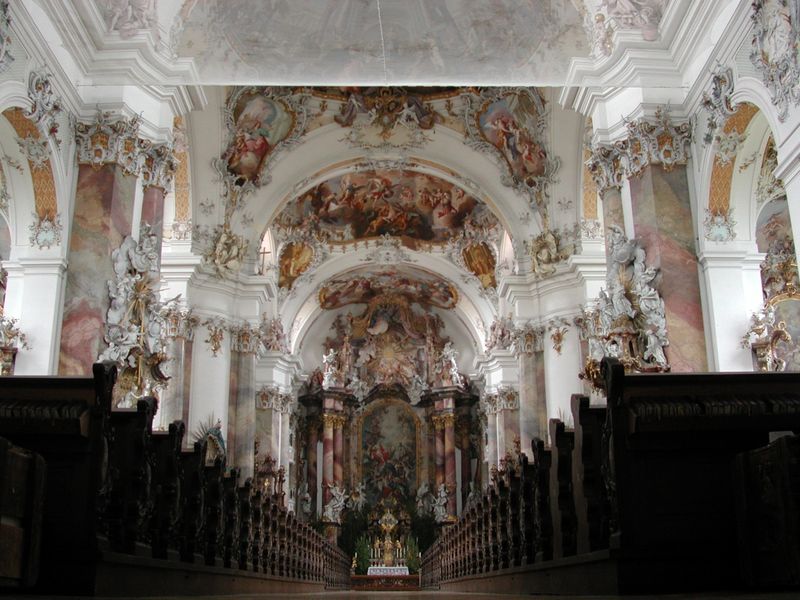
Titel: Ottobeuren, Klosterkirche
Künstler: Christoph Vogt
Standort: Ottobeuren, Klosterkirche (EU - D - Bayern)
Schlagwörter: gemälde, weiß, holz, marmor, pfeiler, säulen, rot, ornament, barock, kirche, gold, decke, rokoko, pilaster, figuren, rt, gestühl, verzierung, wandmalerei, kerzen, stuck, bemalt, gang, kolonnade, gewölbe, zwickel, altar, bänke, hochaltar, kapitell, kirchenbänke, skulpturen, untersicht, fresken, hostie, chor, fresko, joch, netz, stuckmarmor, froschperspektive, konchen, rocaille, retabel, chorraum, holzbänke, altargemälde, kirchengestühl, #rokoko